Question: Maybe the title is not so clear. Let me clarify what I'm trying to accomplish.
I have to base classes:
- -
BaseProperties contains data about the generation of math problems. For example, in the image above, BasicAdditionProperties contains Addend1 and Addend2, this two objects know about the range of the generated value to represent a BasicAdditionProblem.
So, this is just an idea.. I guess I supposed to pass the abstract class to a factory, and this one should generate the problem (in this case BasicAdditionProblem).
I have read, it's recomended pass these values as the base class. And my main doubt is, when I pass the object BaseProperties to the factory, all the time do I have to cast the object?
Or what ideas can I implement to model this scenario? Or do I have to have a static Factory where maintain and be used as mapping to the concrete factories?
Thanks in advance.

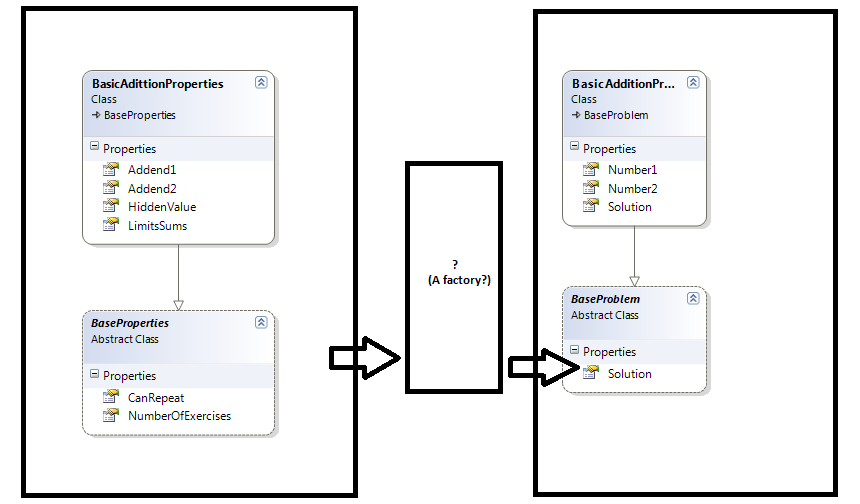
Answer: Define an abstract 'CreateProblem()' in the 'BaseProperties' class. This method can be used generically to allow each concrete Properties subclass to provide its own Factory method.
This is similar to using an instance of 'WebRequest' subclass and calling 'GetResponse()' on it and it then returns the coresponding subclass of 'WebResponse'.
This distributed abstract factory approach allows you to add property/problem pairs easily to the system because the code to map the two is solely contained in those two classes.
---
You could also use a full Abstract Factory implementation where you have 'PropertyProblemFactory' that defines a 'CreateProperties()' and a 'CreateProblem()'. So in your example you would have 'AdditionFactory' that knows how to create the matching set. But this forces you to define an additional class for each Property/Problem pair. It also works best when you have a class that uses the current/selected 'PropertyProblemFactory', creates a 'Properties' with it, and then immediately uses that same 'PropertyProblemFactory' factory to create the matching 'Problem'. Once you let go of the reference to the factory and solely have just a reference to the 'Properties', it is harder to re-locate the right factory to create the 'Problem'. (This can be addressed with yet another class to map object types to factories, but the complexity rises. So the first appoach I suggested is better in this kind of situation).